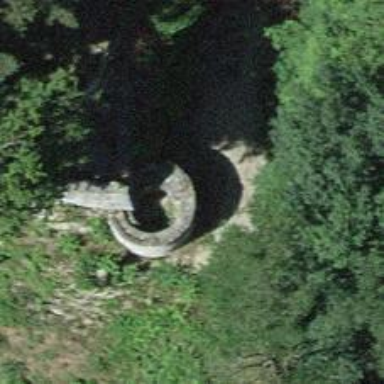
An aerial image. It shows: Castle wall serving as barrier.